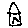
Label: house